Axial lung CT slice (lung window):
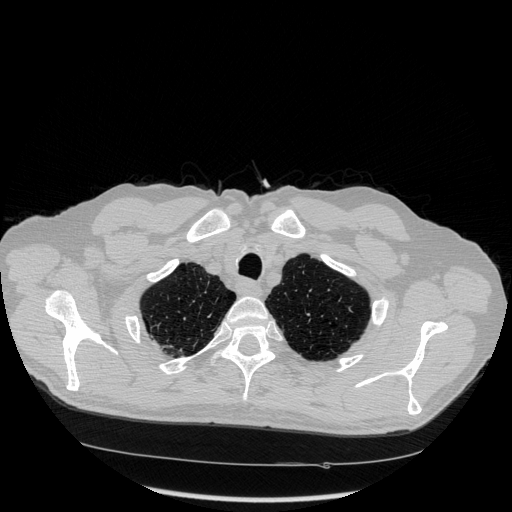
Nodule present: no